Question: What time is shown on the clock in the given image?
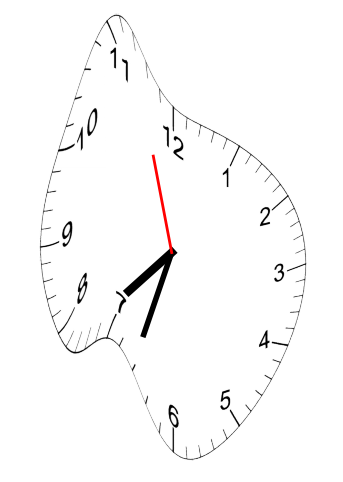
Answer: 07:32:57